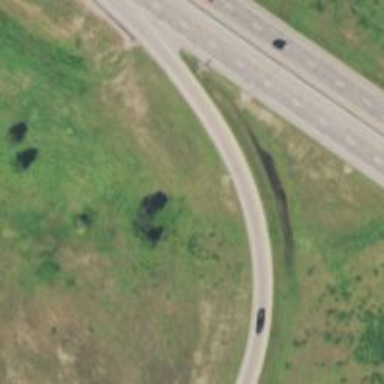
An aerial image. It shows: Trunk link highway.